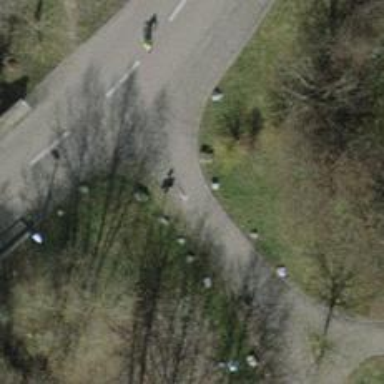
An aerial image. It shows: Bollard.